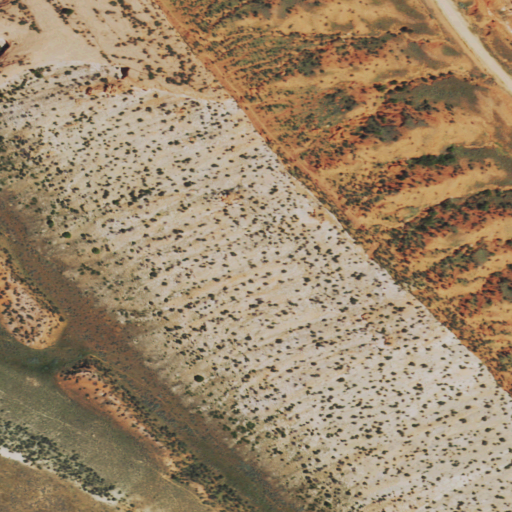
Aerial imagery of cliff(s) in Wyoming named Red Wall Number 2 containing grassland and shrub